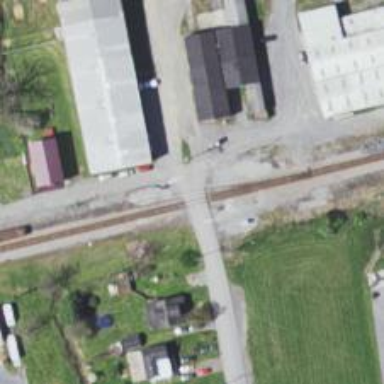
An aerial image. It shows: Level crossing along the railway.